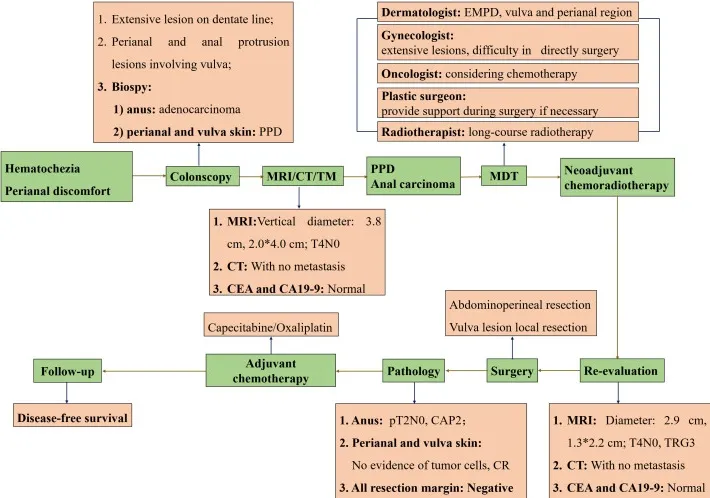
The overview of procedures during the treatment. All procedures marked in green were presented in the order of timelines, all contents marked in orange were supplementary explanation of each procedure. PPD, Perianal Paget disease; EMPD, Extramammary Paget disease; MRI, Magnetic resonance imaging; MDT, Multi-disciplinary treatment; CR, Complete response.
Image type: chart (chart)